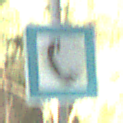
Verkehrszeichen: Fernsprecher
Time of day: MorningAfternoon
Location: Outdoor (Nature)
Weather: Clear
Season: NotSpecified
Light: Natural